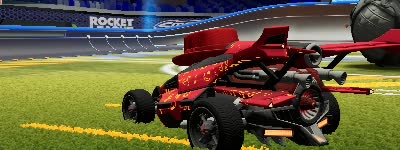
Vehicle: aftershock